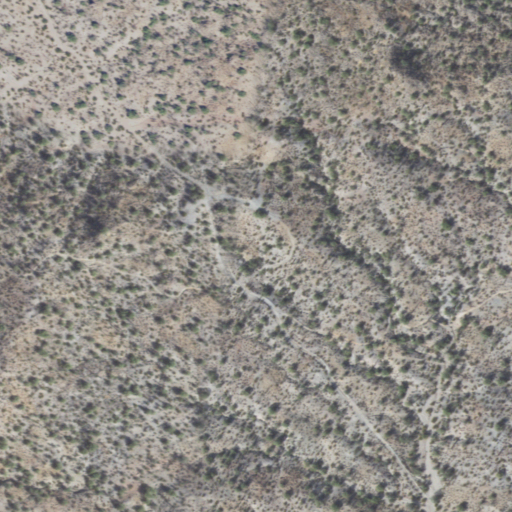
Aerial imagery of gap in Arizona named The Gap containing only shrub